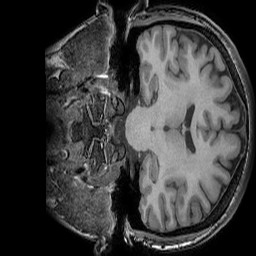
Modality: T1w
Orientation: coronal
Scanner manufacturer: ge
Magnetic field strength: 3 T
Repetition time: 0.008156 s
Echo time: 0.00318 s